Question: For some reason the pass automatically puts a white border around the thumbnail image we put in the passbook and I didn't find any reference for that in the documentation.

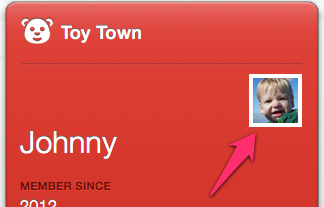
Answer: The complete documentation of the passbook format can be found here: <URL>
I could only find the suppressStripShine option, but nothing related to this border. So most likely the modification you seek is not currently supported. File a Radar.